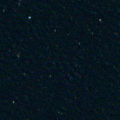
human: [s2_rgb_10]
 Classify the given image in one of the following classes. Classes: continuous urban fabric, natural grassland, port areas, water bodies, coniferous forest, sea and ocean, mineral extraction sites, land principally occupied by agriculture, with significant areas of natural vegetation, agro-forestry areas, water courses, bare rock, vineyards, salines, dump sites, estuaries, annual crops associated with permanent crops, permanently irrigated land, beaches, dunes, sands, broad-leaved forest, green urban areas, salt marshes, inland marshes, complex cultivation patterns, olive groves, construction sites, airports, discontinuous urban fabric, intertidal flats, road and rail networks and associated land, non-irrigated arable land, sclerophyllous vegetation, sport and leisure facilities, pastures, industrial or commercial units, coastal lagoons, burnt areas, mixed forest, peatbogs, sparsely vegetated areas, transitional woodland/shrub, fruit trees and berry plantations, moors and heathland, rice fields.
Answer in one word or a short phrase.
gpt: sea and ocean